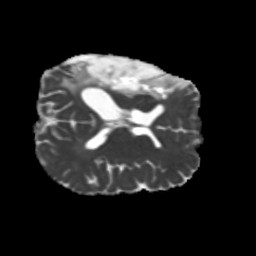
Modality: MD
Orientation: axial
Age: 27
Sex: female
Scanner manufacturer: siemens
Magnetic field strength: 3 T
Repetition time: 5.25 s
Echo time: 0.08 s